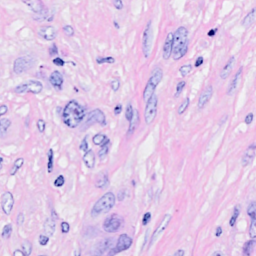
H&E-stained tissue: Breast